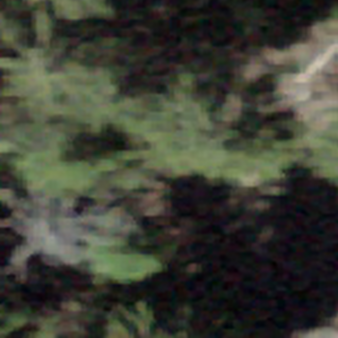
Label: other